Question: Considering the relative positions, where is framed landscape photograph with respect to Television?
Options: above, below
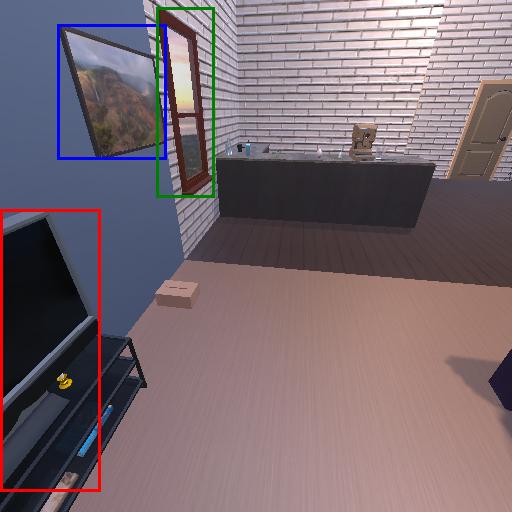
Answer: above